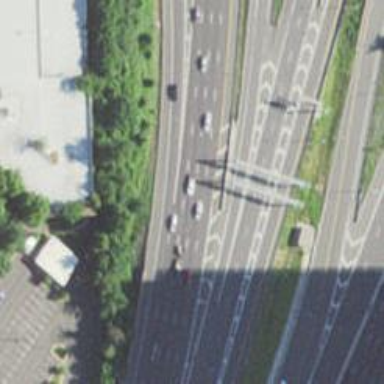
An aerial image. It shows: Toll gantry on the road.